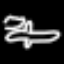
Label: airplane